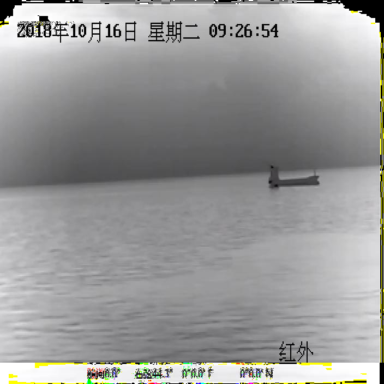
There is a liner in the infrared image.